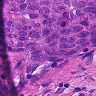
Metastatic tissue present: yes